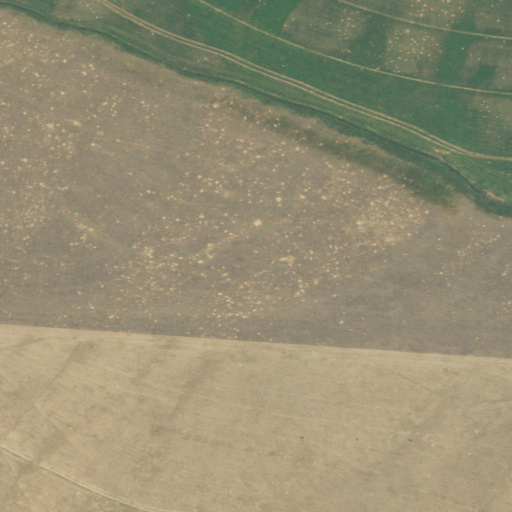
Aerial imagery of valley in Montana named Garr Canyon containing grassland and pasture